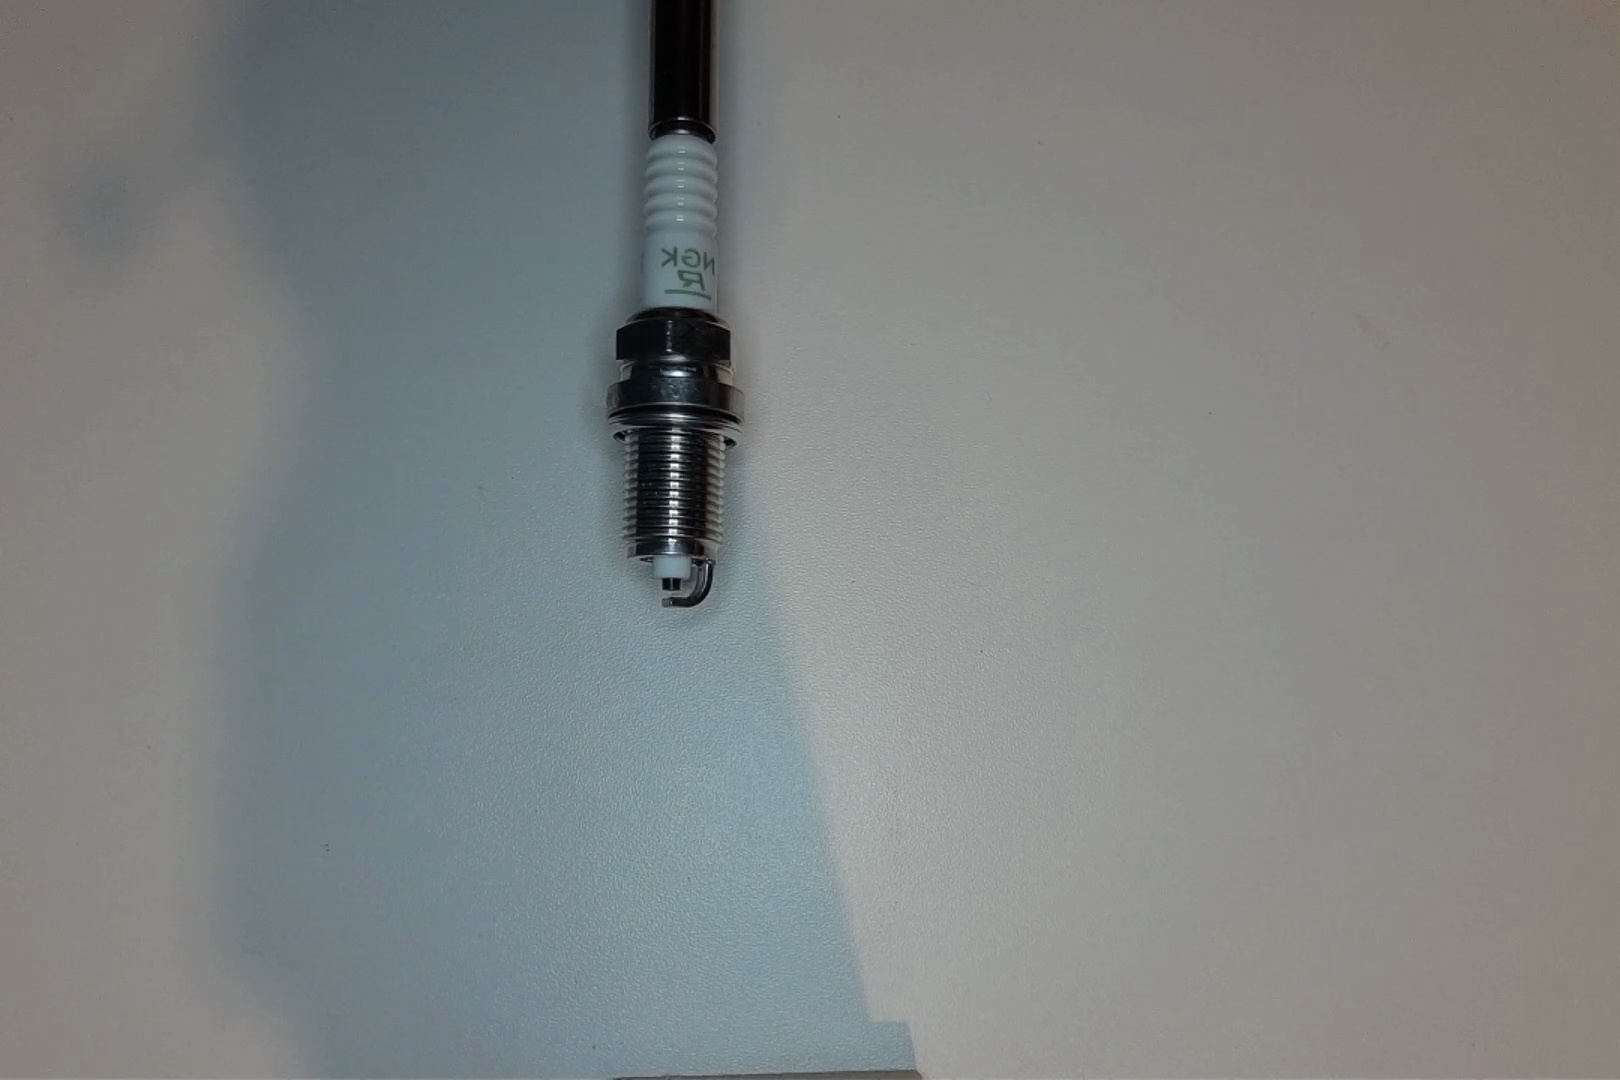
Label: normal